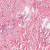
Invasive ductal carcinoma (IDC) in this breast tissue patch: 0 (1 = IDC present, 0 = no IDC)